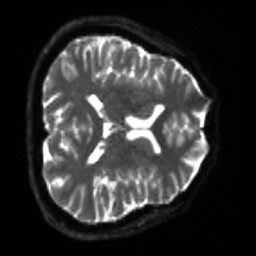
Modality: sbref
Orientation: axial
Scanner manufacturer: siemens
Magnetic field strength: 3 T
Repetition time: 4 s
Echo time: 0.0594 s